Question: I am developing one app in which I want to create two buttons. These buttons should be 'center' aligned custom buttons with bitmap fill backgrounds. Each should also contain text that is centered in that button.
The problem is that those two buttons are not set properly. The second button is gone behind the first and its bitmap height is also decreased compared to the first button.
For both custom buttons I have the same CustomButton class.
'''
CustomButtonField aboutM1 = new CustomButtonField(0,"About G1",registerbg,registerbg,Field.FOCUSABLE,0x324F85);
add(new RichTextField(Field.NON_FOCUSABLE));
// CustomButtonField2 ForgotPass = new CustomButtonField2("Forgot Password?",0x324F85);
CustomButtonField ForgotPass = new CustomButtonField(0,"Forgot Password?",registerbg,registerbg,Field.FOCUSABLE,0x324F85);
add(new RichTextField(Field.NON_FOCUSABLE));
VerticalFieldManager bottomVFM = new VerticalFieldManager(USE_ALL_WIDTH);
HorizontalFieldManager bottomHFM = new HorizontalFieldManager(FIELD_HCENTER);
bottomHFM.add(aboutM1);
bottomHFM.add(ForgotPass);
bottomVFM.add(bottomHFM);
add(bottomVFM);
'''
'''
import net.rim.device.api.system.Bitmap;
import net.rim.device.api.ui.*;
public class CustomButtonField extends Field
{
Bitmap Unfocus_img, Focus_img, current_pic;
int width;
String text;
Font font;
int custColor;
CustomButtonField(int width, String text, Bitmap onFocus, Bitmap onUnfocus, long style,int custColor)
{
super(style);
Unfocus_img = onUnfocus;
Focus_img = onFocus;
current_pic = onFocus;
this.text = text;
this.width = width;
this.custColor = custColor;
}
protected void layout(int width, int height)
{
setExtent(current_pic.getWidth(), current_pic.getHeight());
}
protected void paint(Graphics graphics)
{
try
{
FontFamily fntFamily = FontFamily.forName("BBAlpha Sans");
font = fntFamily.getFont(Font.BOLD,20);
}
catch(Exception e)
{
font = Font.getDefault();
}
graphics.setFont(font);
graphics.setColor(custColor);
int xText = (getWidth() - font.getAdvance(text)) / 2;
int yText = (getHeight() - font.getHeight()) / 2;
graphics.drawBitmap(0, 0, current_pic.getWidth(), current_pic.getHeight(), current_pic , 0 , 0);
graphics.drawText(text, xText, yText);
/* graphics.drawBitmap(0, 0, current_pic.getWidth(), current_pic.getHeight(), current_pic , 0 , 0);
graphics.drawText(text, width , 7);*/
graphics.setDrawingStyle(Graphics.HCENTER | Graphics.VCENTER, true);
}
protected void onFocus(int direction)
{
super.onFocus(direction);
current_pic = Unfocus_img;
this.invalidate();
}
protected void drawFocus(Graphics graphics, boolean on)
{
}
protected void onUnfocus()
{
super.onUnfocus();
current_pic = Focus_img;
invalidate();
}
public boolean isFocusable() {
return true;
}
protected boolean navigationClick(int status, int time) {
fieldChangeNotify(0);
return true;
}
}
'''

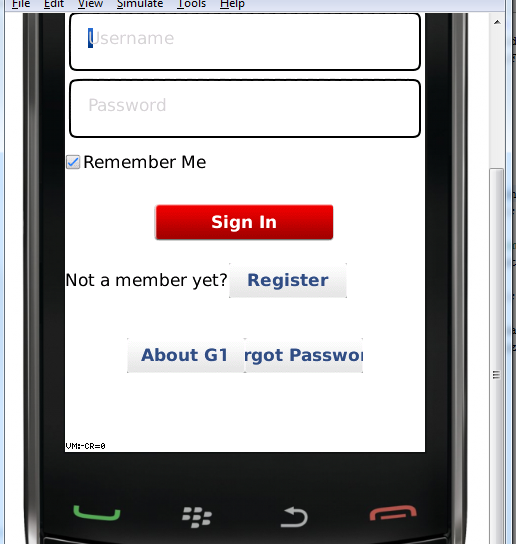
Answer: The code you used is correct , the only drawback is that you are centering your text according to your bitmap width & text length is more than bitmap width .
You may need to change your approach .
Have a look on Blackberry UI samples in this below URL & check for EmbossedButtonField Demo
'''
https://github.com/blackberry/Samples-for-Java
'''
Its a good approach to create a custom button , once we are not sure by the button label length.